Question: I am trying to add a hi-res icon to my iPhone app. Is Is CFBundleIconFiles the same as Icon File in the screenshot below?

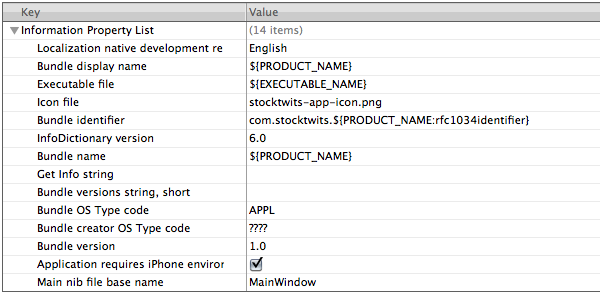
Answer: Have a look at the following question on Stack Overflow, this should clear things up:
<URL>
In short, no it's not the same. The Icon File setting is the pre-iOS4 setting, but you should keep this for iOS3 compatibility if you allow your app to install on iOS3. The Icon File setting should point to the 57x57 sized icon.
iOS4 uses the Icon Files setting, which is actually an array containing all filenames of all the icons. It scans through all the specified icons and uses the one with the closest matching size for the job. You should add your high resolution icon to this list as well as the standard 57x57 icon.